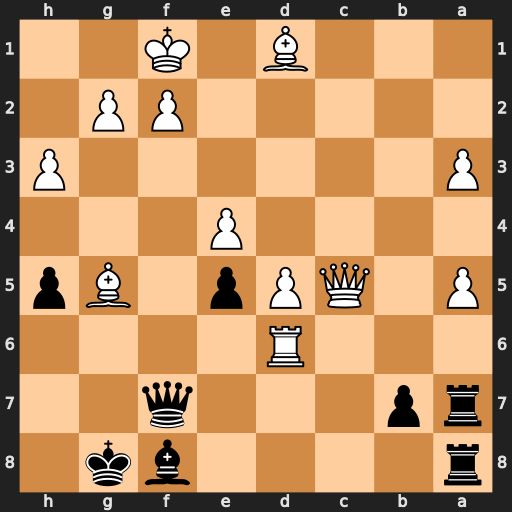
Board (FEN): r4bk1/rp3q2/3R4/P1QPp1Bp/4P3/P6P/5PP1/3B1K2
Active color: b
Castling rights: -
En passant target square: -
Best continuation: Rxa5 Qb6 R5a6